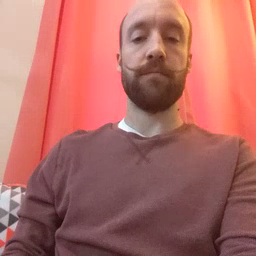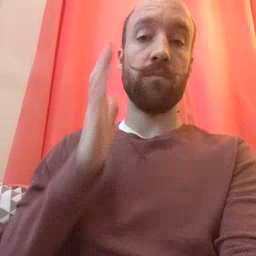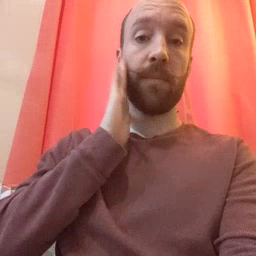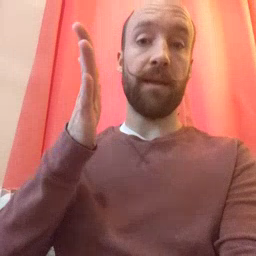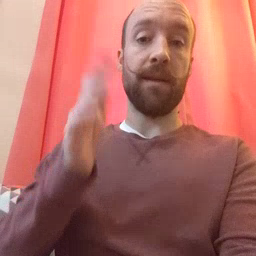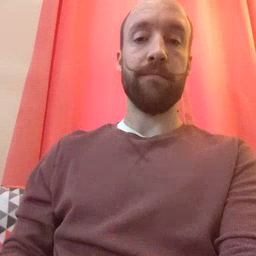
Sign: will